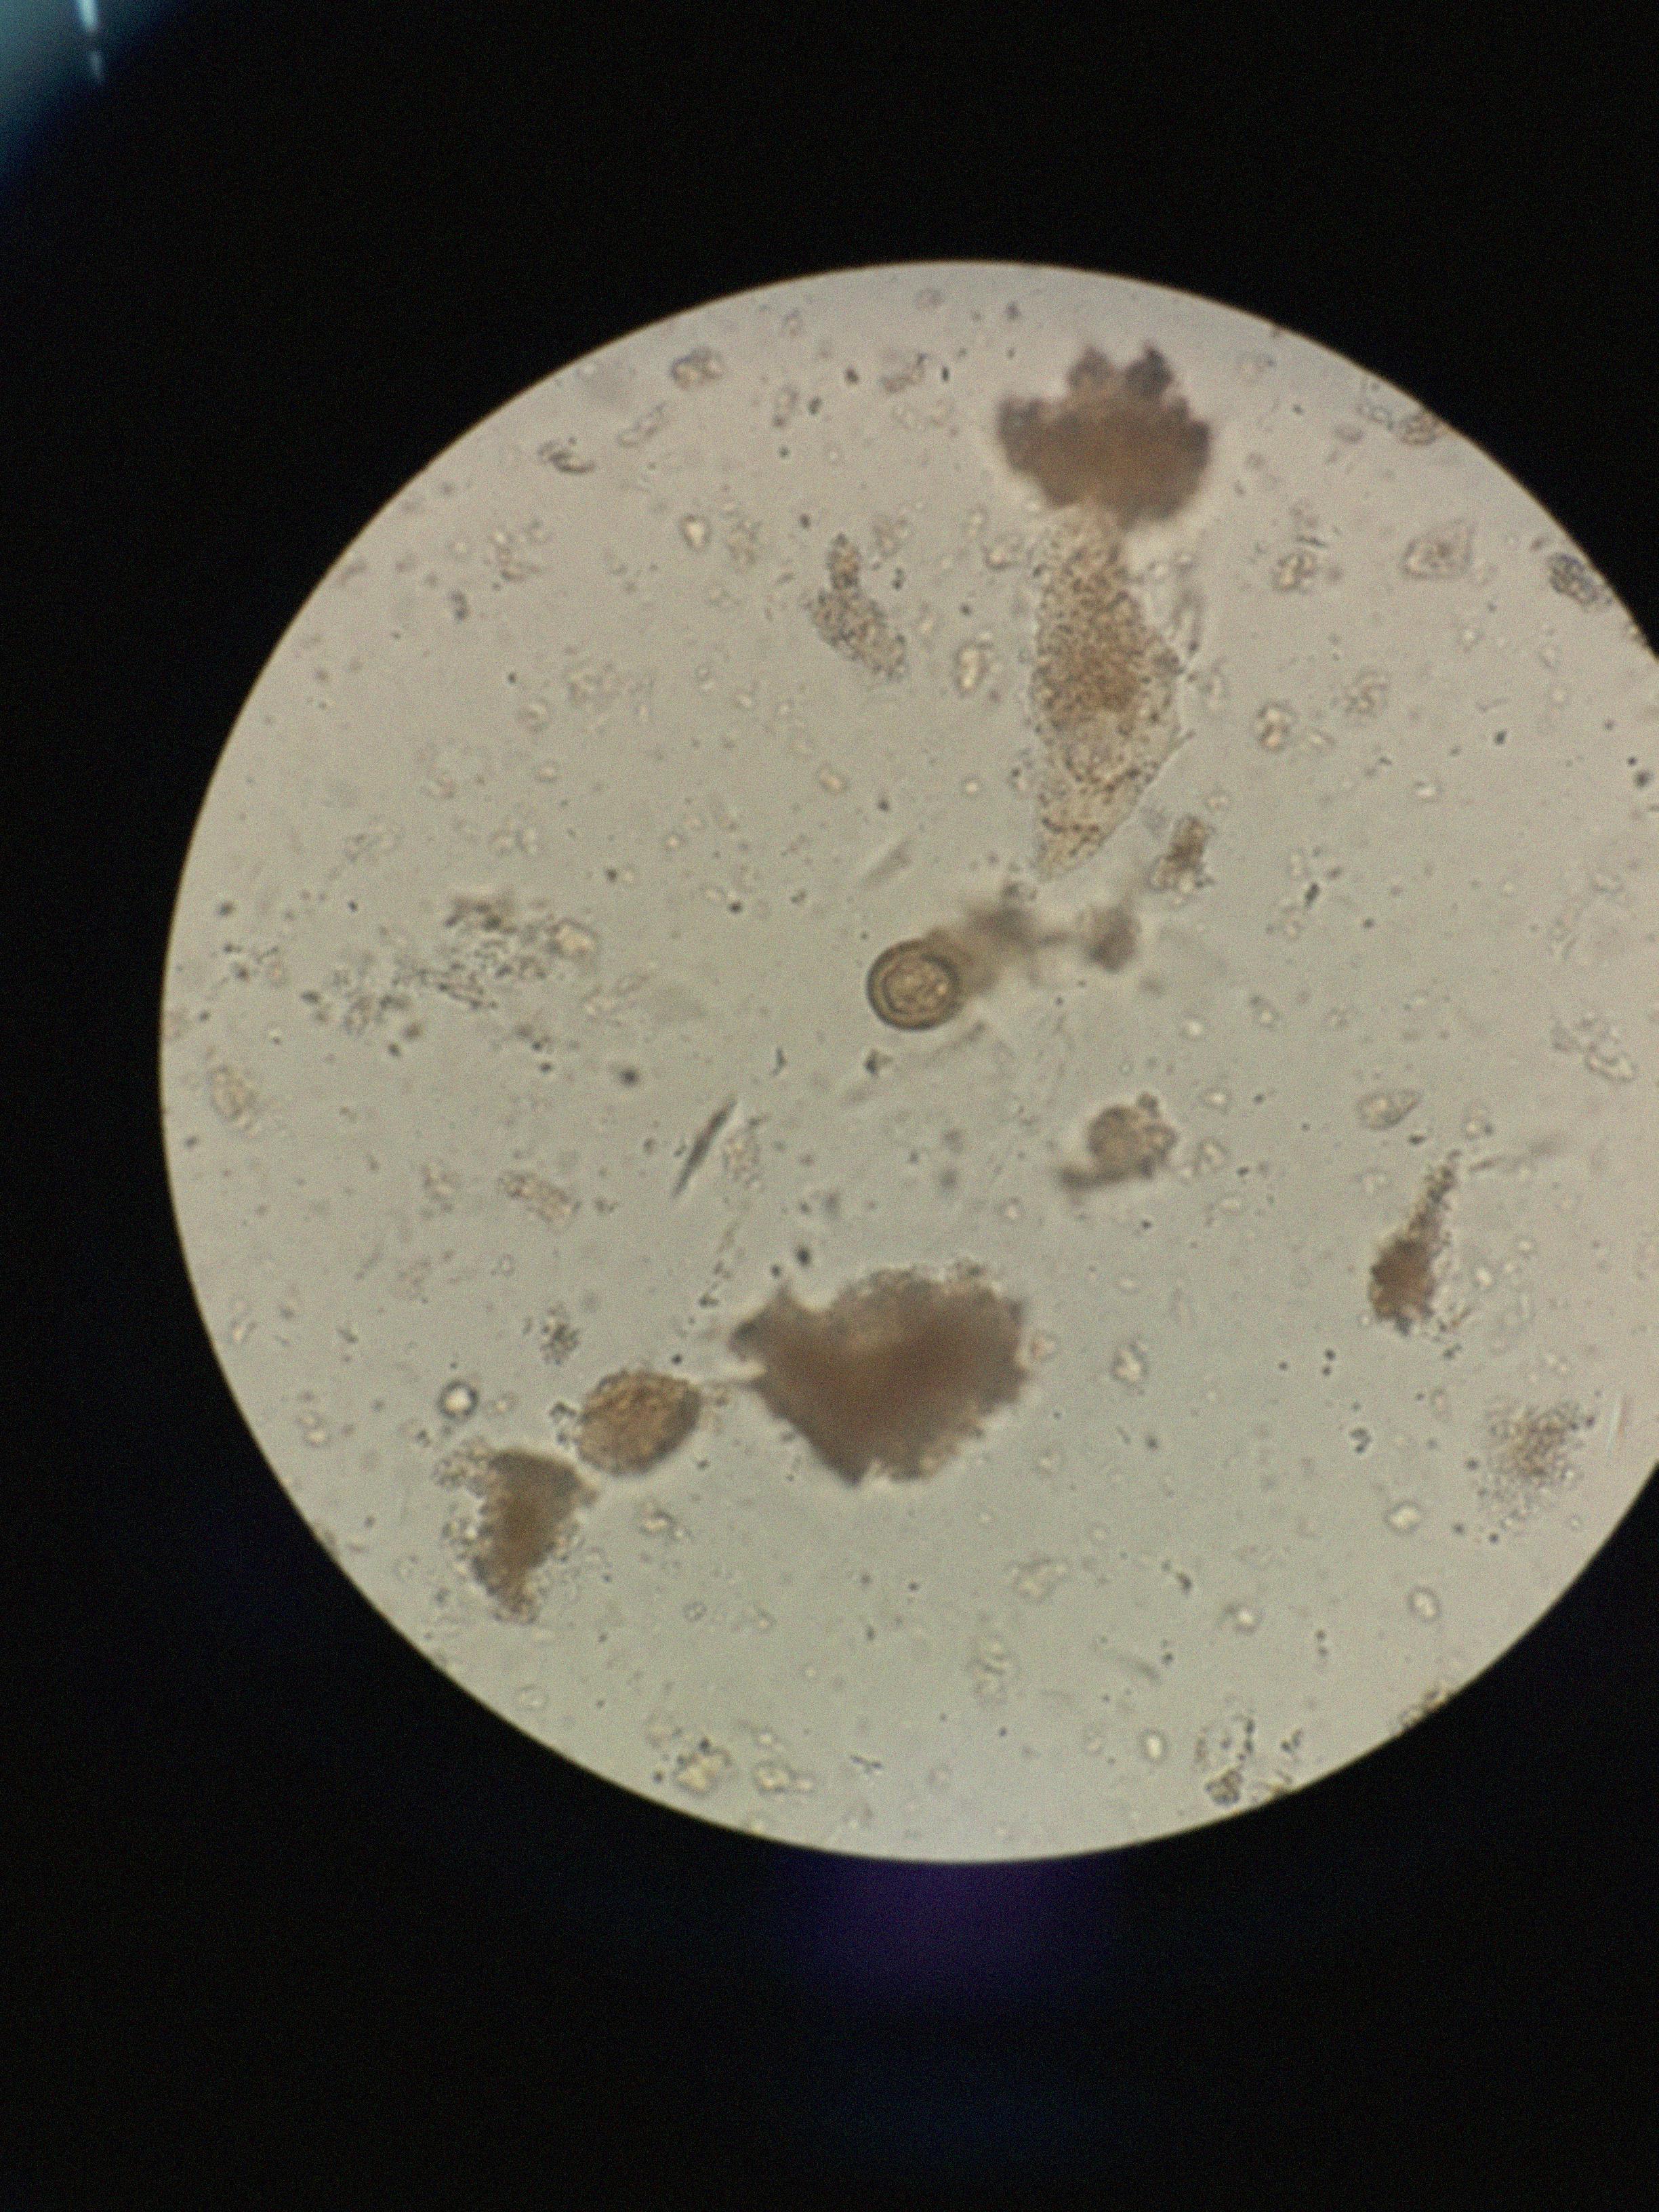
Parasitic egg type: Taenia spp. egg